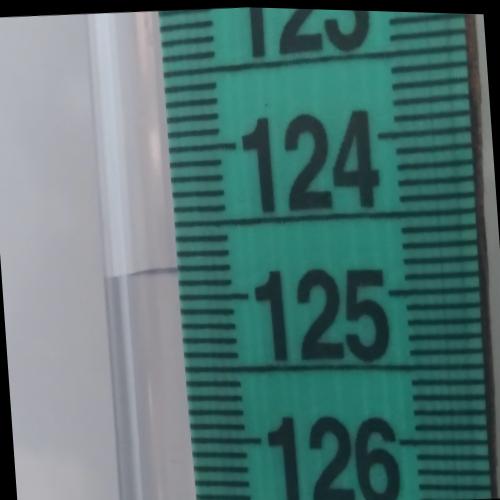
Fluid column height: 124.8 cm